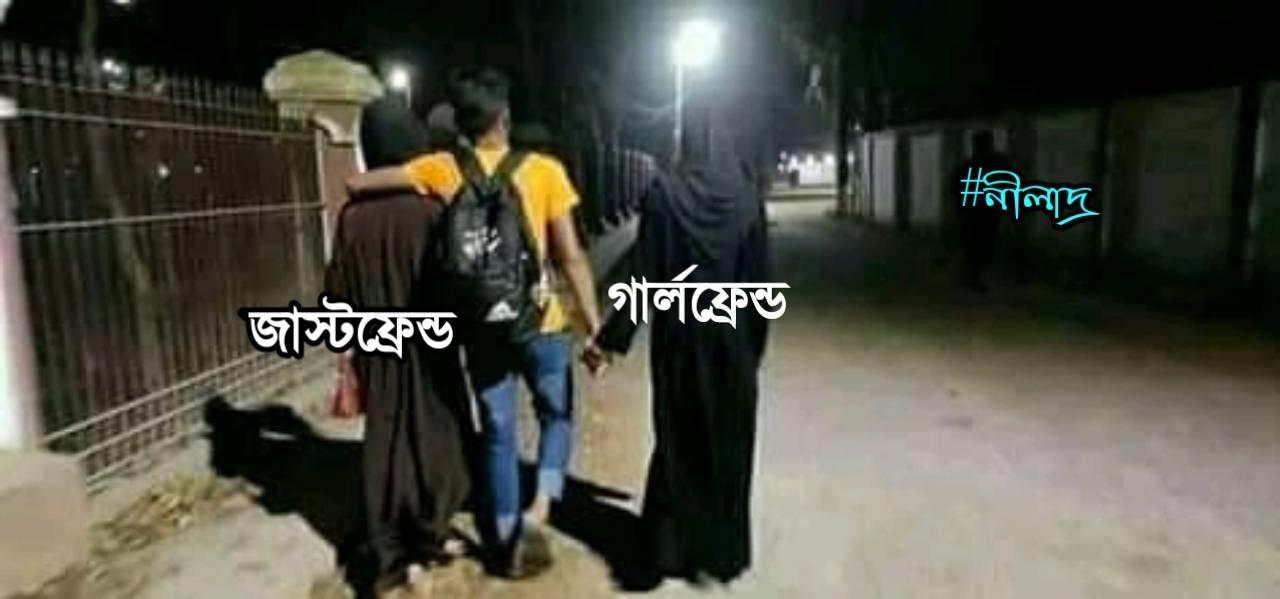
Caption: জাস্টফ্রেন্ড    গালফ্রেন্ড
Label: hate